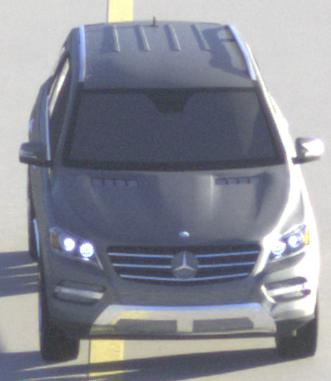
Make: Mercedes-Benz
Model: ML 350
Detailed model: M-Class (166)
Model produced from: 2011/11
Model produced until: 2014/10
Doors: 5
Color: gray
Road condition: dry road
Daytime: sunrise or sunset
Contrast: high contrast